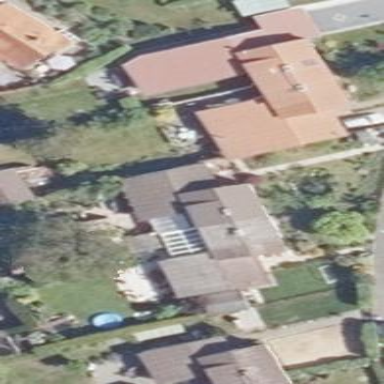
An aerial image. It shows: Semi-detached house.